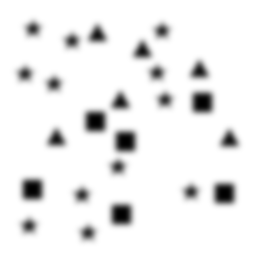
Squares: 6
Triangles: 6
Stars: 12
Total shapes: 24